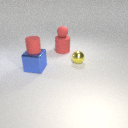
large red rubber cylinder behind small yellow metal sphere